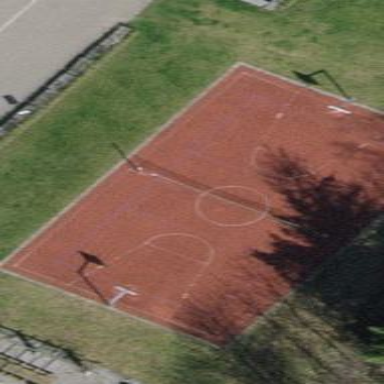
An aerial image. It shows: Basketball court on pitch.